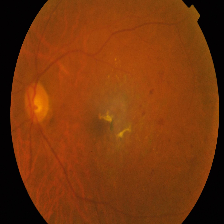
Diabetic retinopathy grade: Proliferative DR